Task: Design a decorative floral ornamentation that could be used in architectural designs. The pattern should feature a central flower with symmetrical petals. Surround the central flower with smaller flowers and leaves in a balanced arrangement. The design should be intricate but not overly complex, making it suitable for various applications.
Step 1349:
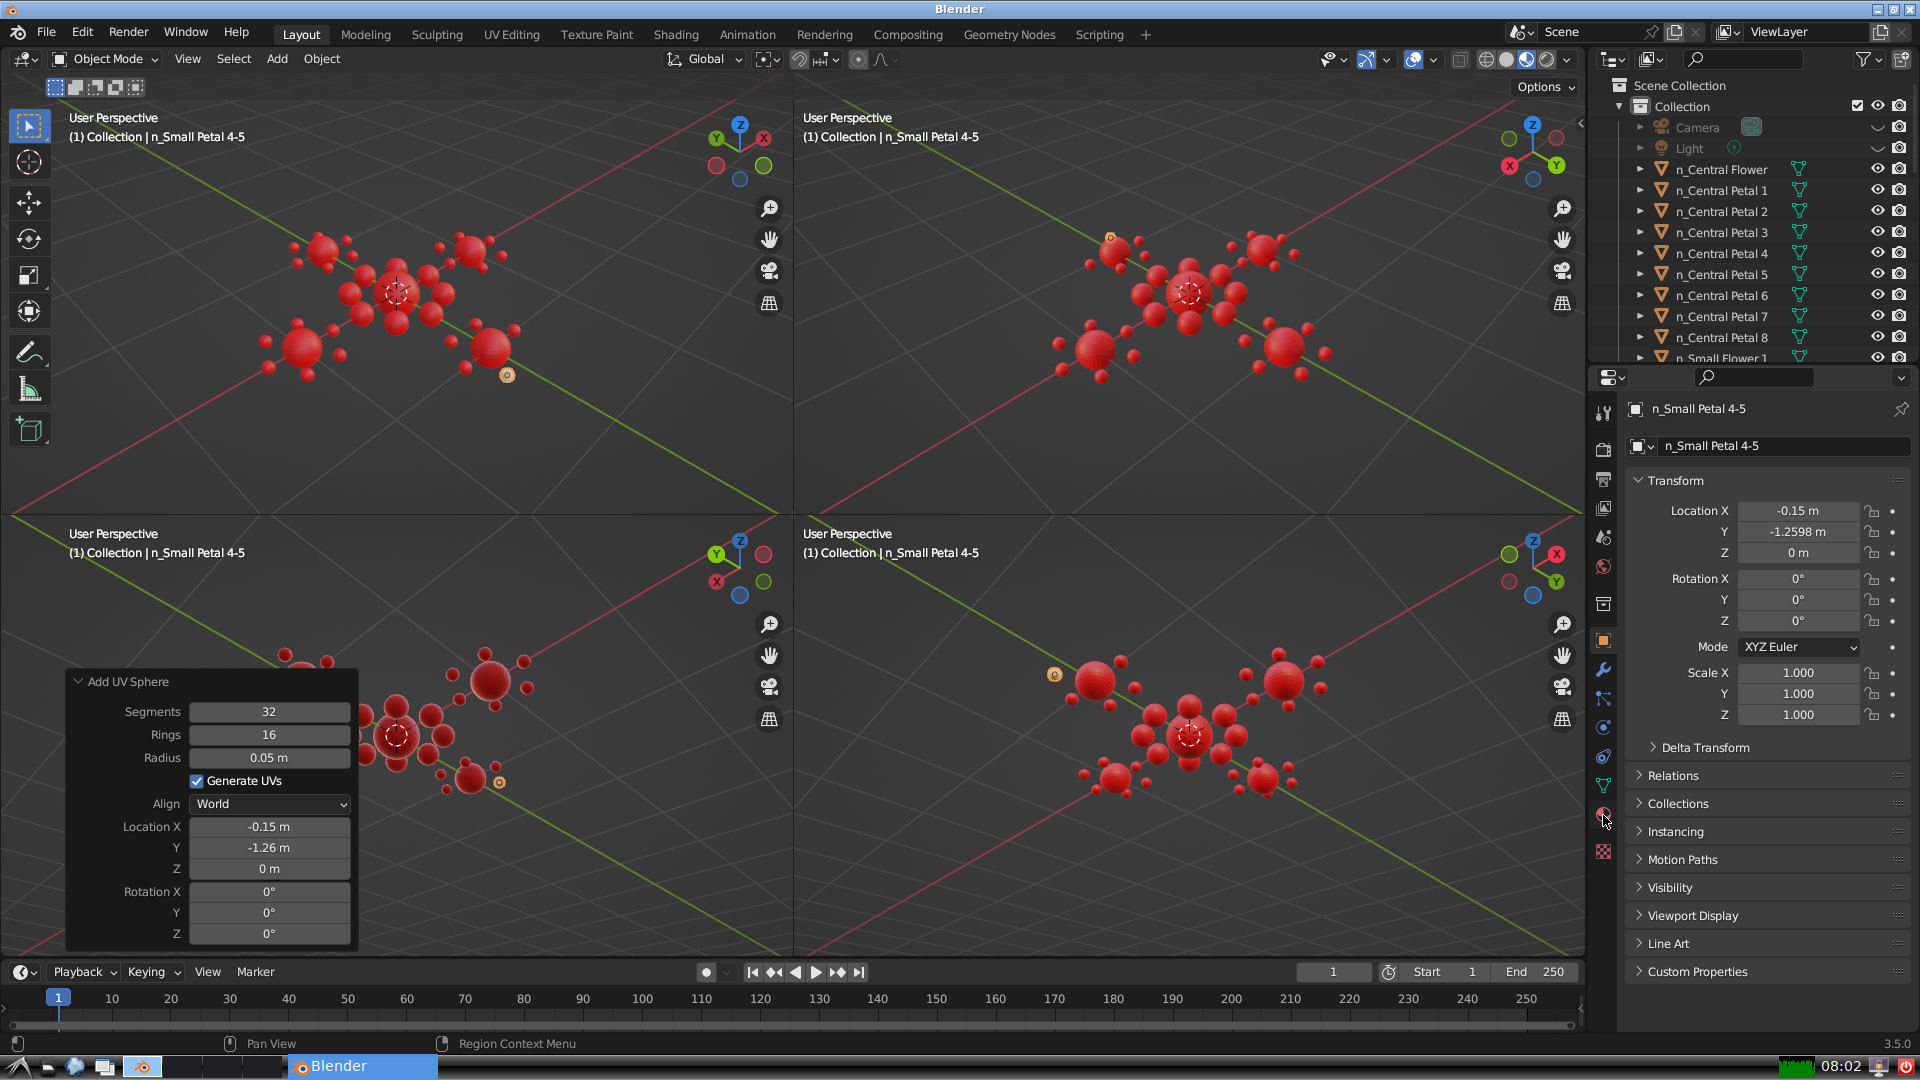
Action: click: no